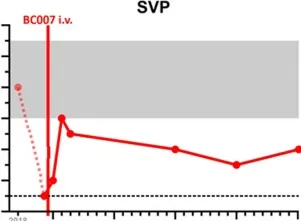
Measurement of ocular parameters (capillary microcirculation,. : Capillary microcirculation of the macula and peripapillary region, scanned by optical coherence tomography-angiography (OCT-. : vessel density (VD) was monitored in the three layers of the macula (superficial vascular plexus, SVP.
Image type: chart (chart)